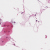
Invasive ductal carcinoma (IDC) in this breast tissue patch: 0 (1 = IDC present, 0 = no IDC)